Chest X-ray:
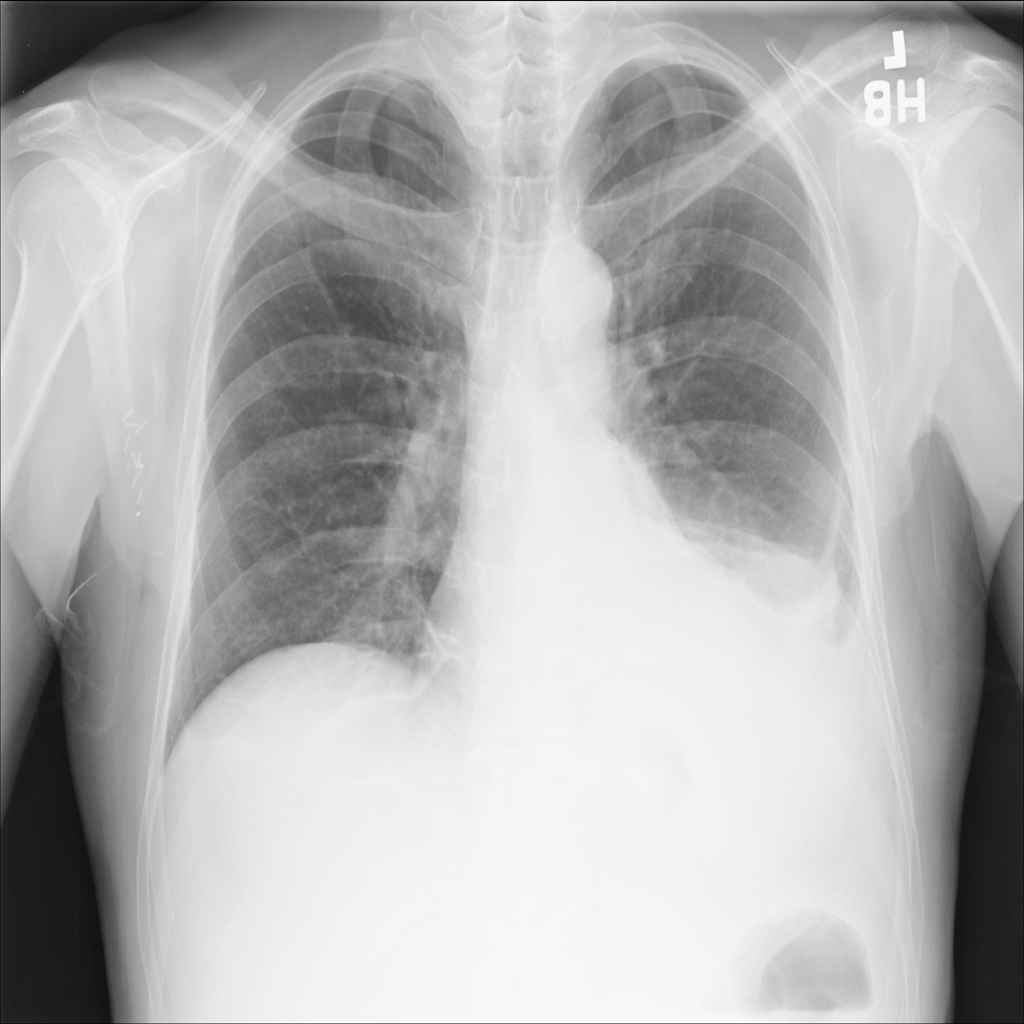
Findings: Pneumothorax, Consolidation, Effusion, Atelectasis
No abnormal finding: no